Field crop: tomato
Growth stage: 2
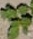
Species: solanum